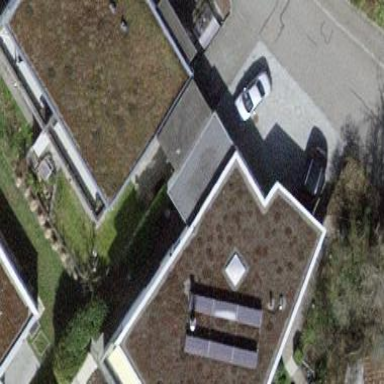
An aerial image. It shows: Semidetached house with flat roof.